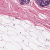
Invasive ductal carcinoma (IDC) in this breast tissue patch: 0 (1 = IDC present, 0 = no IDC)